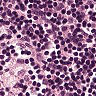
Metastatic tissue present: no